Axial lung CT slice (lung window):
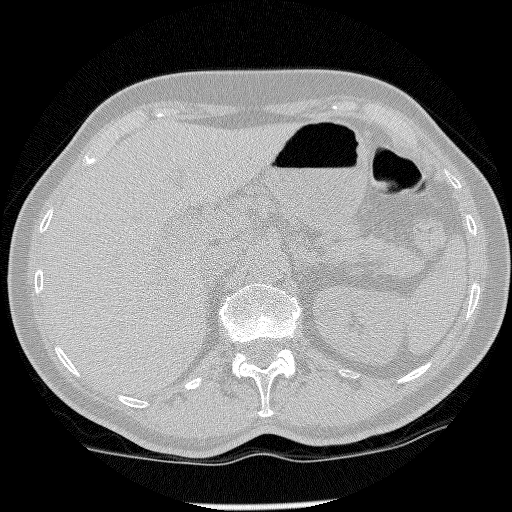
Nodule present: no